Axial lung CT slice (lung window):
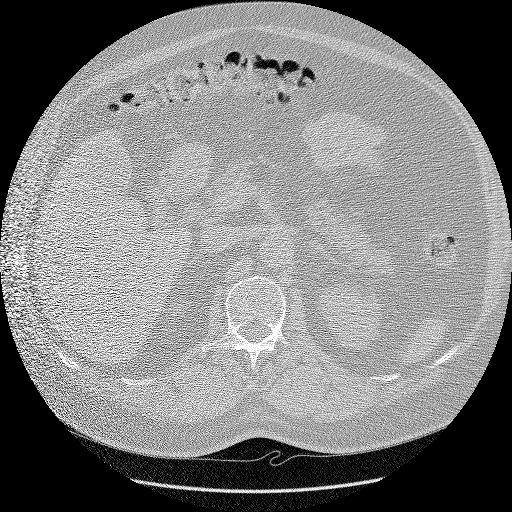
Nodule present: no